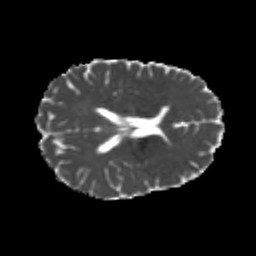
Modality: MD
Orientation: axial
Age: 22
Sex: female
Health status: healthy
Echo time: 0.074 s